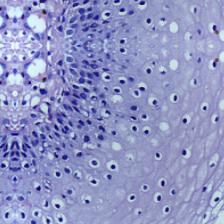
Diagnosis: Normal